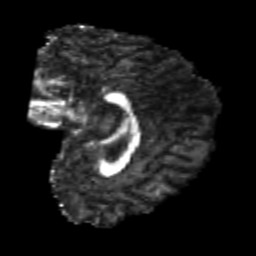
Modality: FA
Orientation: sagittal
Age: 22
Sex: male
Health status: healthy
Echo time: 0.074 s